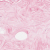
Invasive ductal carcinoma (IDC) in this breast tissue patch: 0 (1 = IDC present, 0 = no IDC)